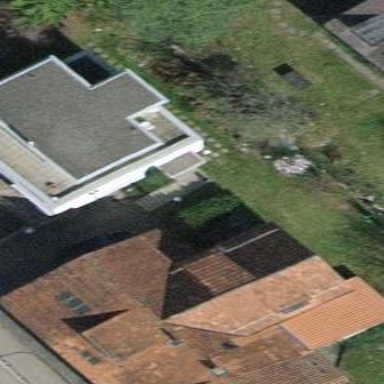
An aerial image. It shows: Detached building.